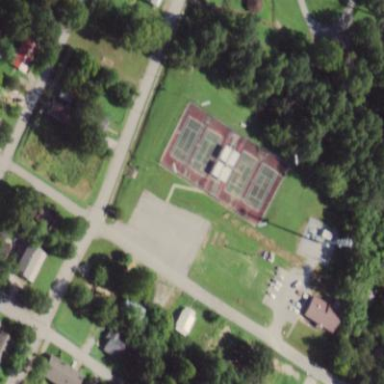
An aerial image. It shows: Tennis court on the leisure land pitch.